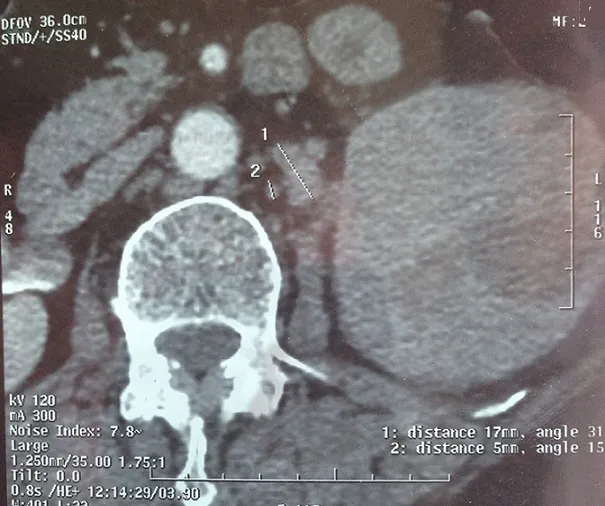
Abdominal Computed tomography scan showed Several small lymphadenopathy in the right hilar area.
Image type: radiology (ct)